This plot shows a bearing's acceleration signal over time (raw waveform). Based on the visible evidence, which condition applies: normal, inner_race, outer_race, ball?
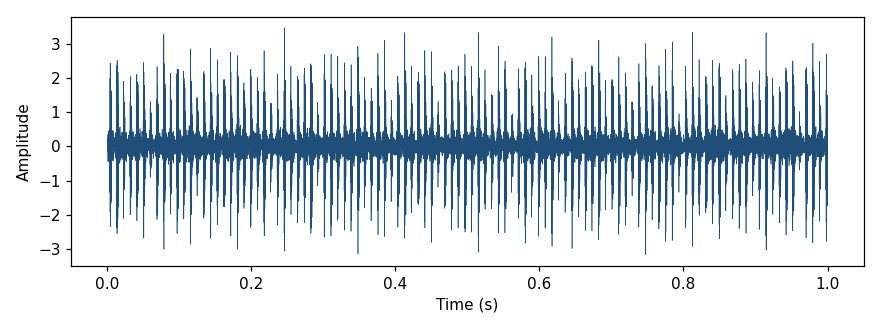
Answer: outer_race